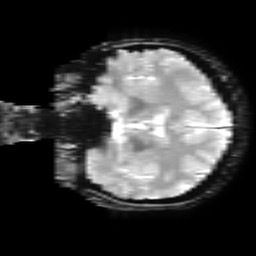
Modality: T2starw
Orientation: coronal
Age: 26
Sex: female
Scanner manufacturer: ge
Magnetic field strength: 3 T
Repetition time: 0.65 s
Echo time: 0.02 s